Question: User sets values manually in all cells in a QTableWidget. The values of the first row of the table represent the values we want to store in a dictionary 'FirstRowDict'. Second row values will be put in 'SecondRowDict' and so on.

So from a table like one shown in the picture,
we want to end up in this example with 'FirstRowDict={0:10,1:20}'
and 'SecondRowDict={0:30,1:40}'
To achieve this i created a button and added an action that updates the target dictionaries when clicked:
'''
def button_click():
for j in range(0,2):
FirstRowDict.update({i: float(str(tablewidget.itemAt(0,j).text()))})
#I put "0" in itemAt because first row is zero
#tablewidget = QTableWidget() declared earlier in the source code
SecondRowDict.update({i: float(str(tablewidget.itemAt(1,j).text()))})
print '1st_Row_Dict=%s'%1st_Row_Dict,'
2nd_Row_Dict=%s'%2nd_Row_Dict
'''
I get 'FirstRowDict={0:10,1:10}' and 'SecondRowDict={0:10,1:10}'
It seems that i have to create a new item using <URL>
Python begginer, some advice would be appreciated.
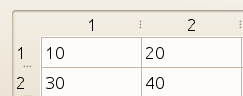
Answer: Ah, I see the confusion. 'itemAt' returns the item at the given position, but it's not 'row/column'. It's the coordinate (think of it as pixel).
Yes, you should use 'item' instead of 'itemAt'.
You don't need a 'str' if you're going to convert it to float. 'float()' will work on a 'QString' as if it was a 'str'. And, instead of '.update', you can just assign the new value to the key.
'''
FirstRowDict[i] = float(tablewidget.item(0, j).text())
'''